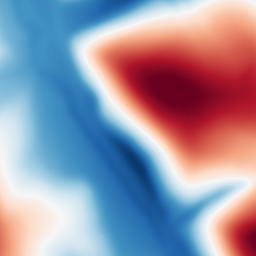
Category: multiscale
Decomposition family: dog
Decomposition parameters: sigma_low: 5
sigma_high: 100
Upsampling method: sinc_blackman
Upsampling parameters: scale: 2
kernel_size: 16
Upsampling scale: 2